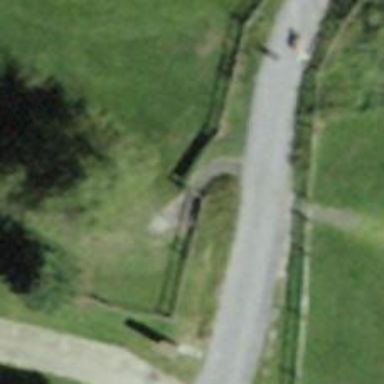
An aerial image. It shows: Gate.